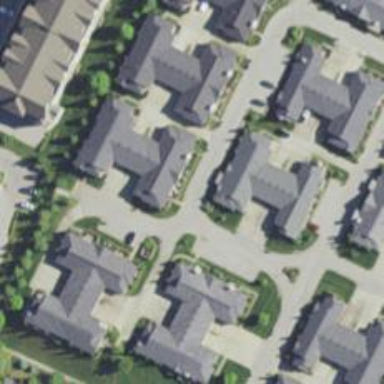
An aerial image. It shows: Living street.